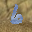
Label: 6